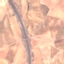
Land use / land cover class: Highway